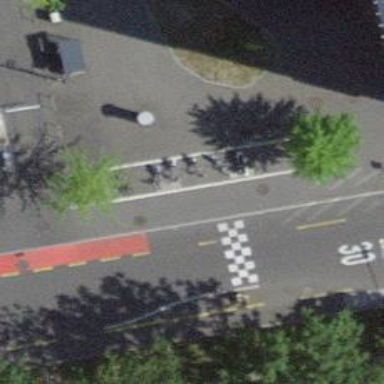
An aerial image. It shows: Bicycle rental facility.